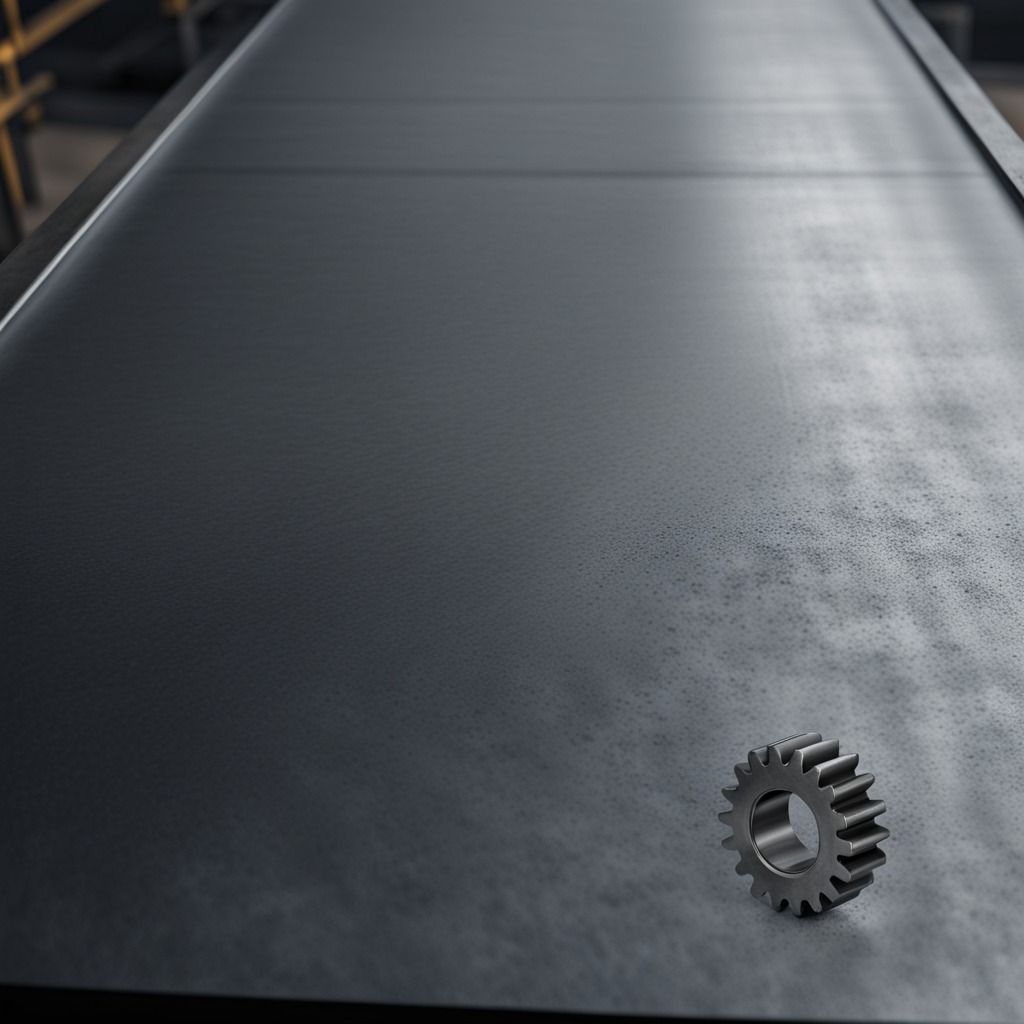
A steel gear with teeth is lying on the cold steel table in a mining workshop.